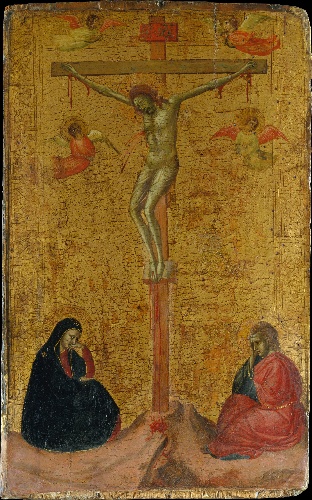
Title: The Crucifixion
Artist: Bernardo Daddi
Artist bio: Italian, Florence (?) ca. 1290–1348 Florence
Date: ca. 1325–30
Object type: Painting
Classification: Paintings
Medium: Tempera on wood, gold ground
Dimensions: Overall 18 1/4 x 11 3/8 in. (46.4 x 28.9 cm); painted surface 17 1/2 x 11 3/8 in. (44.5 x 28.9 cm)
Department: European Paintings
Credit line: Gift of Asbjorn R. Lunde, 1999
Accession year: 1999
Repository: Metropolitan Museum of Art, New York, NY
Tags: Crucifixion|Christ|Saint John the Evangelist|Virgin Mary